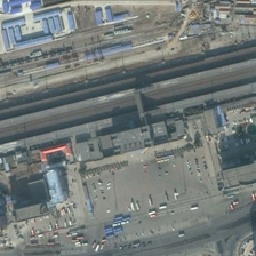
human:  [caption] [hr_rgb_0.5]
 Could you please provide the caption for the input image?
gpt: to benefit from a train station to car very much alive .

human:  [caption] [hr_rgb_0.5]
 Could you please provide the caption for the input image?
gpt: railway that extends in all directions.

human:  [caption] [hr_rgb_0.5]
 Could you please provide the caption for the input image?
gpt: A track extending in all directions.

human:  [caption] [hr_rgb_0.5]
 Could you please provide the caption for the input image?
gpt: A well-connected railway track.

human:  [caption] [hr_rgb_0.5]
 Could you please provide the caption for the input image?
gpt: To benefit from train stations to very live cars.